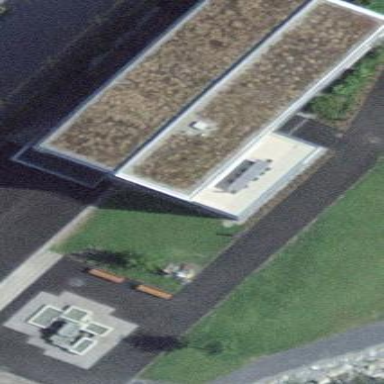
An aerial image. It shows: Village town hall building.